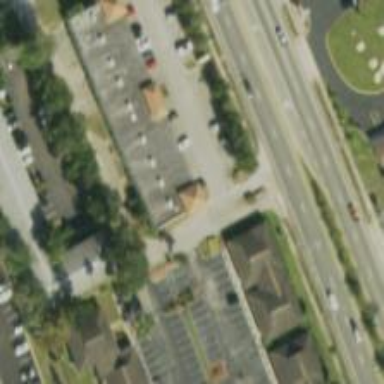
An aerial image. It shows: Retail building.